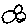
Label: circle